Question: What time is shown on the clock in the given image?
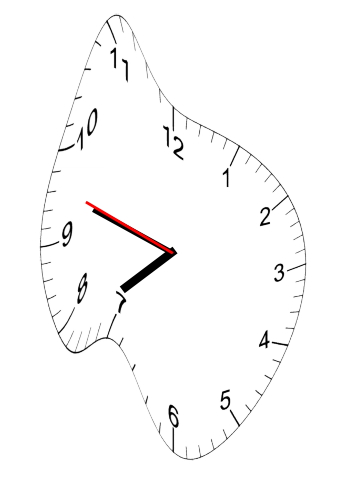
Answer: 07:47:48